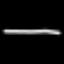
Label: line